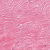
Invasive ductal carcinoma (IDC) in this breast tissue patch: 0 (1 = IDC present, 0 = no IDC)